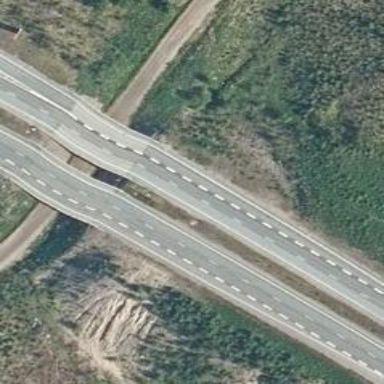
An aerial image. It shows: Asphalt motorway.